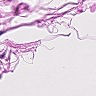
Metastatic tissue present: no